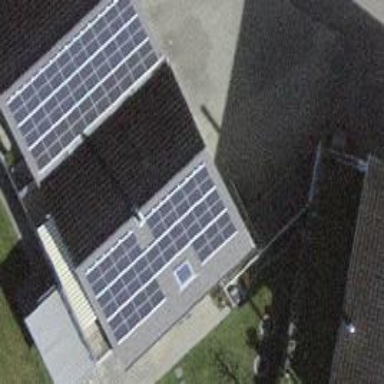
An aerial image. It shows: Solar photovoltaic panel generator.